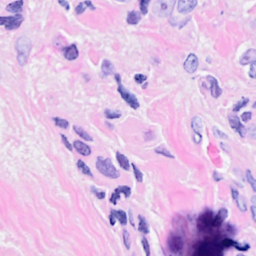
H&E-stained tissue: Breast